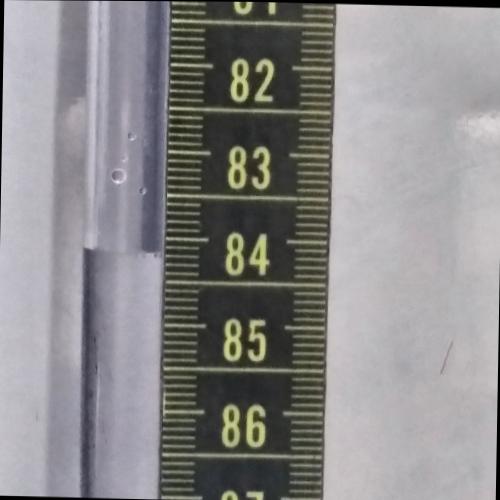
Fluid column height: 84.2 cm